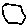
Label: hexagon